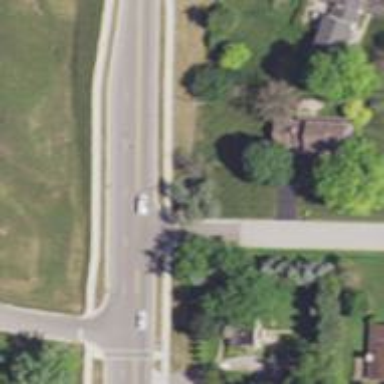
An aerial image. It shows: Unmarked crossing on the road.